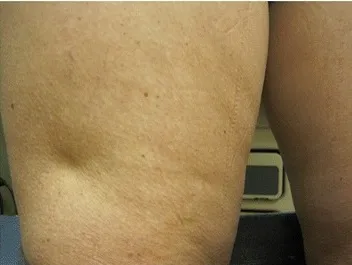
Improved lipoatrophy on thigh in December 2014.
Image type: medical_photograph (skin_photograph)